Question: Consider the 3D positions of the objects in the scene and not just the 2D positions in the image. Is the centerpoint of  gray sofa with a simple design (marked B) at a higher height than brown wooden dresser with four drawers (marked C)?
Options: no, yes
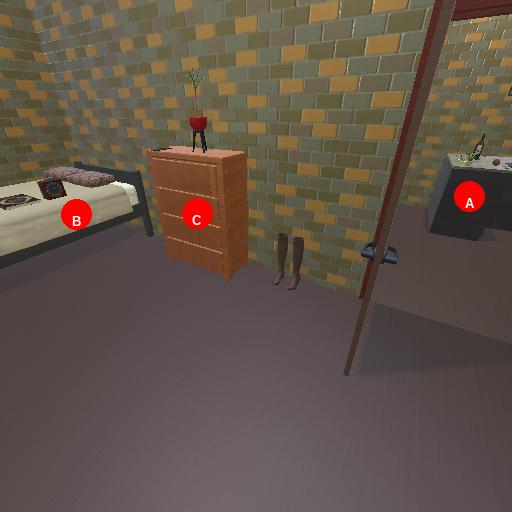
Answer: no